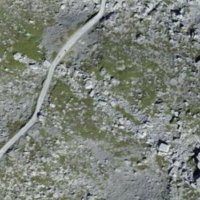
EUNIS habitat code: 48
Species observed at this site:
Saxifraga aizoides
Viola calcarata
Dryas octopetala